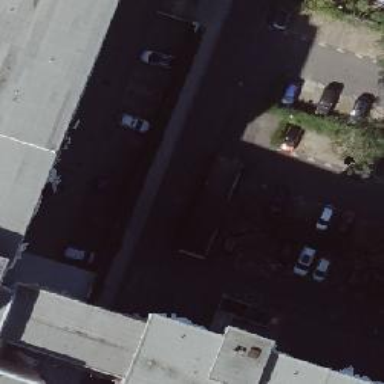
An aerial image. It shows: Parking entrance.